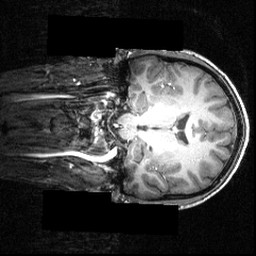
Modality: T1w
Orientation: coronal
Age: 20
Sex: male
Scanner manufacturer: siemens
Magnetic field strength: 3.951 T
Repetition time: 1.5 s
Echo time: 0.00335 s